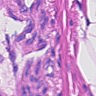
Metastatic tissue present: yes